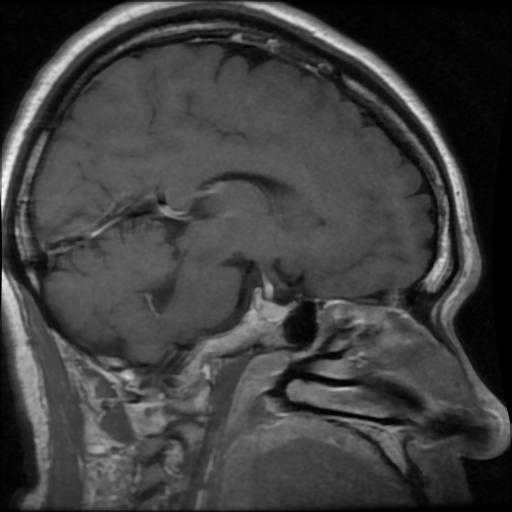
Label: pituitary